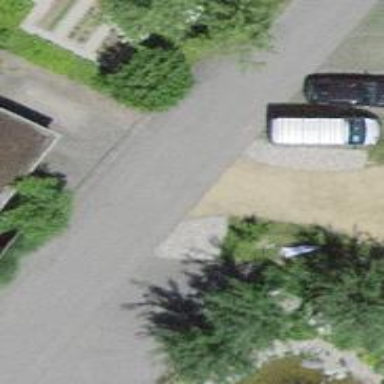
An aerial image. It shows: Paved footway.